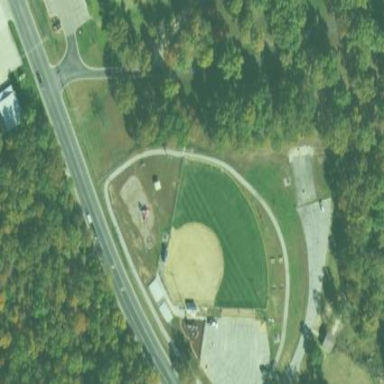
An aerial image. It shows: Baseball pitch for leisure and sports activities.